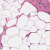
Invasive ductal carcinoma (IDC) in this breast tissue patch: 0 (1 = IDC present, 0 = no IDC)